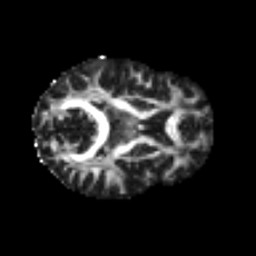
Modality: FA
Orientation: axial
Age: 36
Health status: ill
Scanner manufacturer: philips
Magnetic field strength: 3 T
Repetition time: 9 s
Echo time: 0.127 s